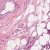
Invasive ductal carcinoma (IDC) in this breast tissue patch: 0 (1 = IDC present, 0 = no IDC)